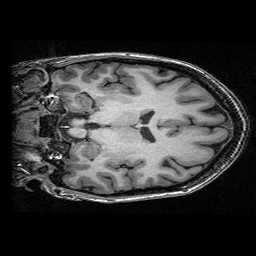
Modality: T1w
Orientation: coronal
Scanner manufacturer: ge
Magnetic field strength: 3 T
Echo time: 0.00318 s